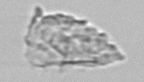
Label: detritus_transparent